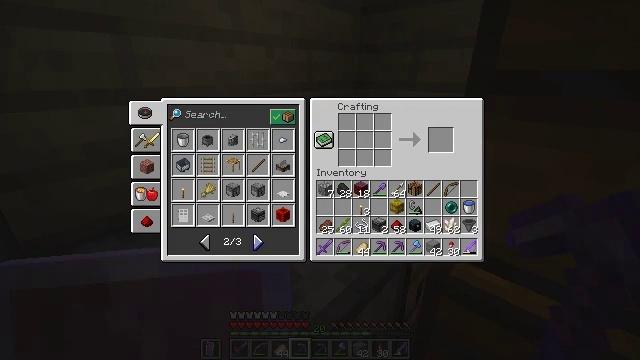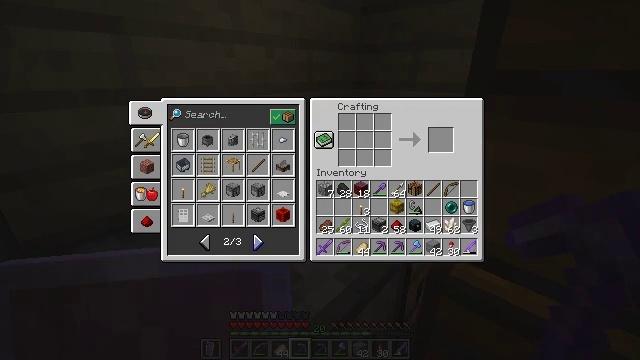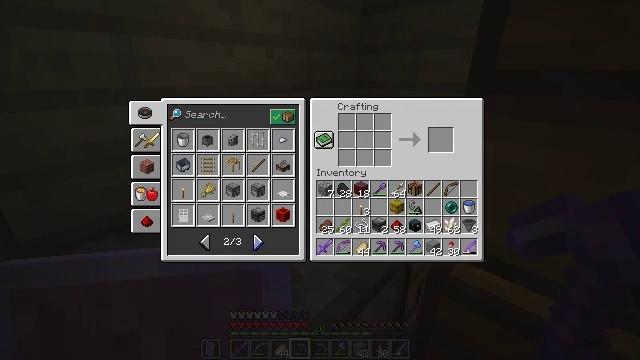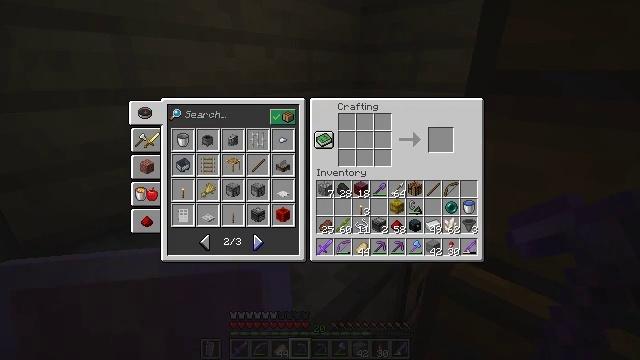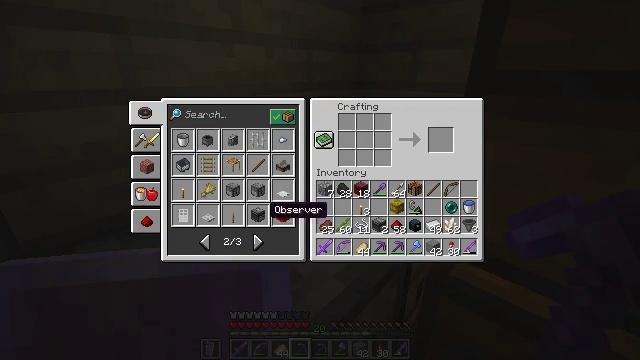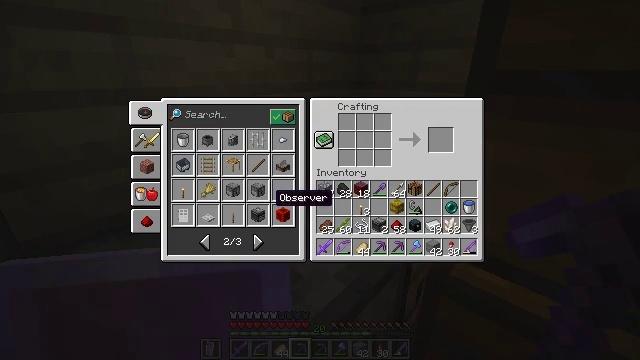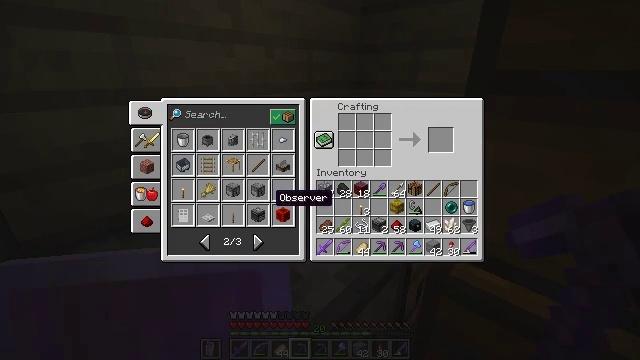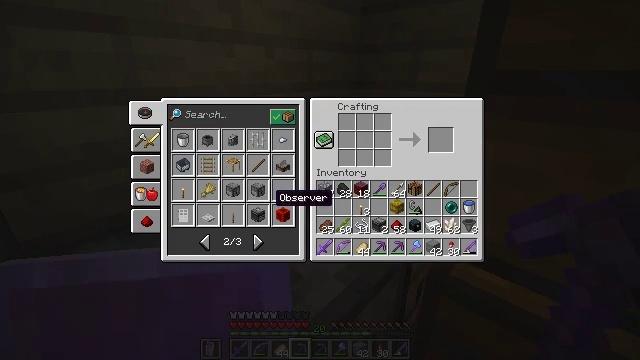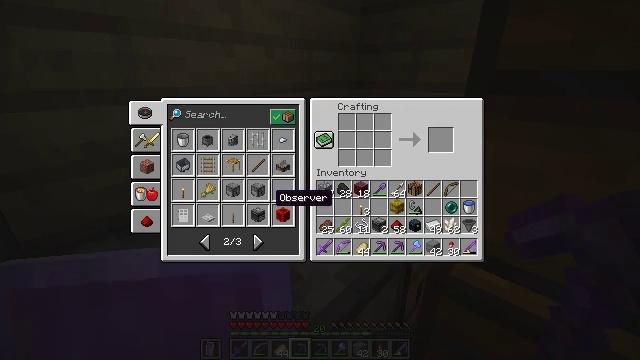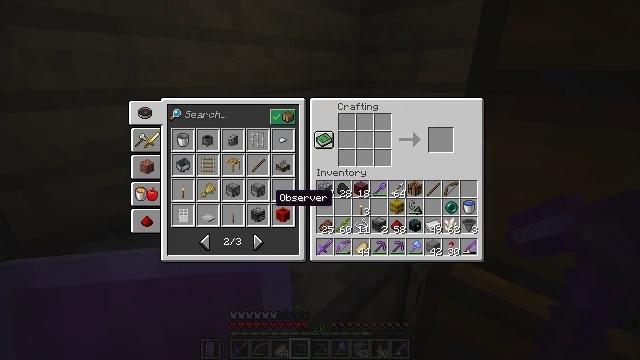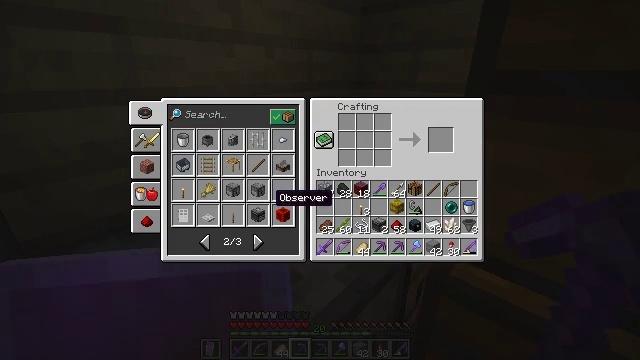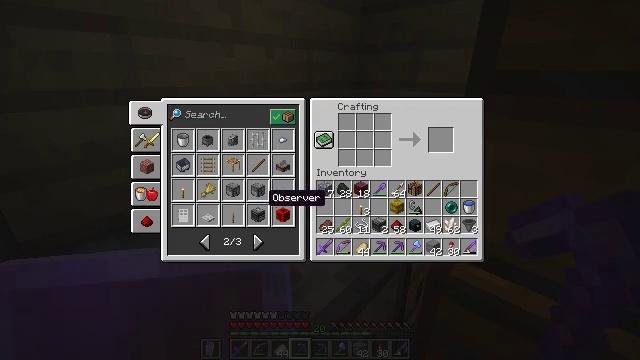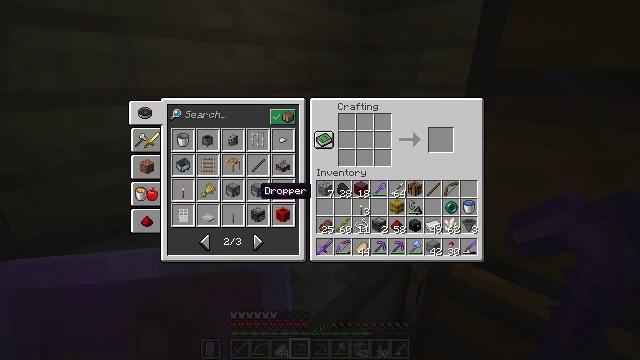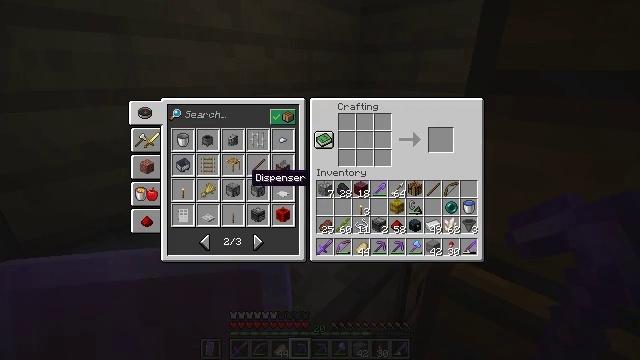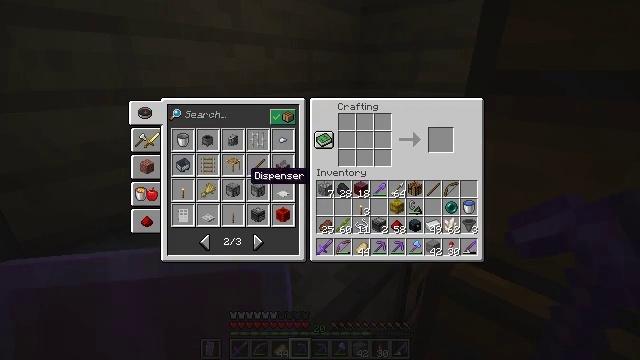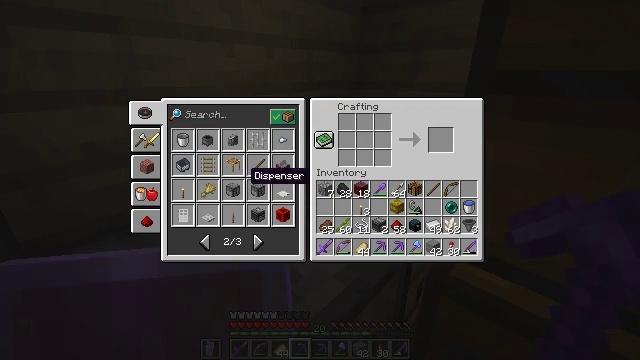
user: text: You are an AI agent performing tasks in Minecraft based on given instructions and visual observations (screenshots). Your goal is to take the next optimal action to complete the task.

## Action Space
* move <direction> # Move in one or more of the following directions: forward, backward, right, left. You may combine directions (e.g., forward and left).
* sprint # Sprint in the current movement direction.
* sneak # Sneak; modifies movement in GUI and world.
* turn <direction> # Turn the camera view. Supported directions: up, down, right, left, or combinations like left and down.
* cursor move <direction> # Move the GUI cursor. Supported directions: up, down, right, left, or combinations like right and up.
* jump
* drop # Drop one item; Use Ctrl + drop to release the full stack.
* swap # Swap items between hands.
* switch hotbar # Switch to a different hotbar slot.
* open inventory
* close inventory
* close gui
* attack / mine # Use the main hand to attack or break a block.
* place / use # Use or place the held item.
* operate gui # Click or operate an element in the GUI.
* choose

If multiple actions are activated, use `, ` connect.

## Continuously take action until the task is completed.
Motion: motion action
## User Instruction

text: Craft a dispenser.
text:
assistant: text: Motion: no_op
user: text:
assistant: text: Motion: no_op
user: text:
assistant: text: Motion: no_op
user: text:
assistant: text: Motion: turn up
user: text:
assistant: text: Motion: turn up
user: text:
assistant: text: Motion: no_op
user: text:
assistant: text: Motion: no_op
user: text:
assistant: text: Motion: no_op
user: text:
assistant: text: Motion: no_op
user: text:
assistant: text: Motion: no_op
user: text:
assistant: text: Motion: turn left
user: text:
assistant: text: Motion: turn left and up
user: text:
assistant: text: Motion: turn left and up
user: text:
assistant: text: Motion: no_op
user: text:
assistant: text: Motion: no_op
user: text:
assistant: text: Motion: no_op
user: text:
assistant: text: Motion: no_op
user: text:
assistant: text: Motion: no_op
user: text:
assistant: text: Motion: no_op
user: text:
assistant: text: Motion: no_op
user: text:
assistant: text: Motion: no_op
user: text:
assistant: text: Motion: no_op
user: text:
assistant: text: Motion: no_op
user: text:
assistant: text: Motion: no_op
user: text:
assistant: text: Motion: no_op
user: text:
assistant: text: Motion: no_op
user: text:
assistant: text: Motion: no_op
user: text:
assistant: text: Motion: no_op
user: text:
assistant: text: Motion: no_op
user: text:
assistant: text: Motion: no_op